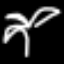
Label: palm tree